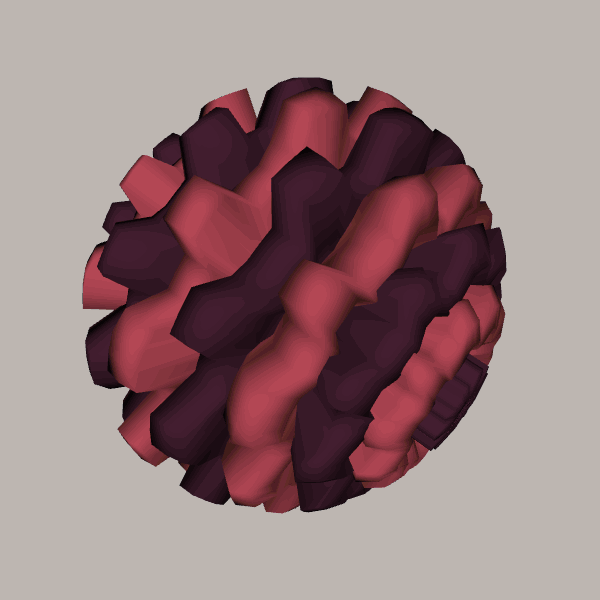
Background: light